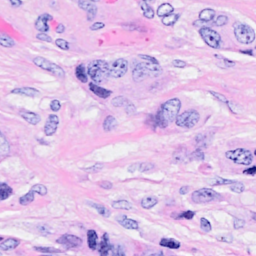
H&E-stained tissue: Breast